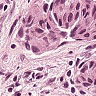
Metastatic tissue present: yes